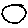
Label: circle